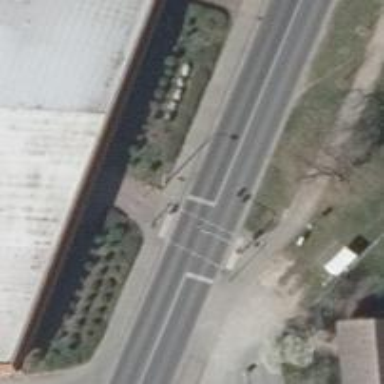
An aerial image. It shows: Traffic signal crossing.